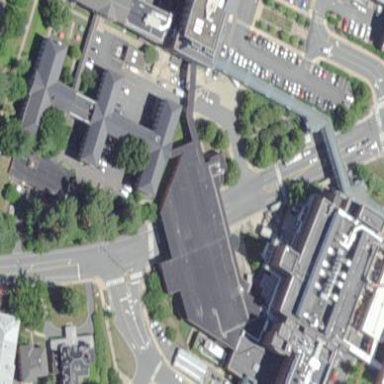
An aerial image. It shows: University building housing library.